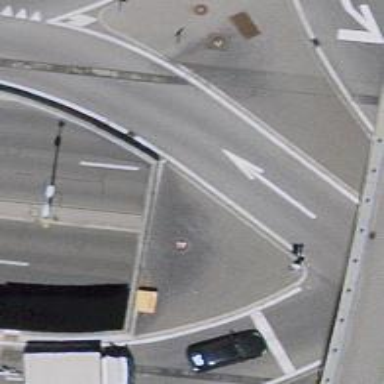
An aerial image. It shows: Secondary road with asphalt surface passing through tunnel.